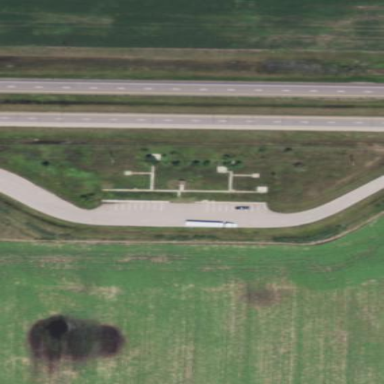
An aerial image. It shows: Rest area along the road.